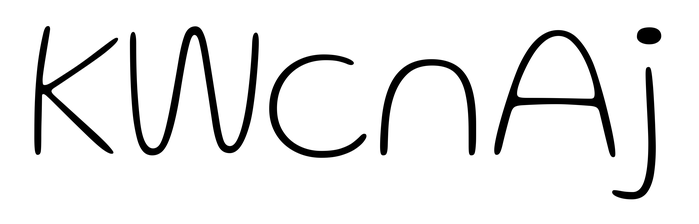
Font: Gluten_Thin